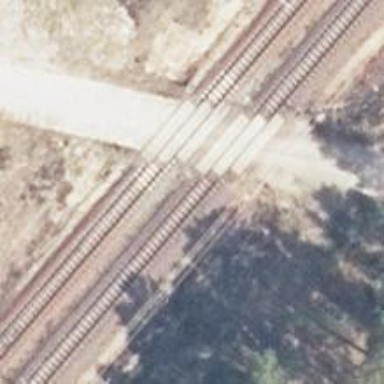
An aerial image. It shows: Sandy track road with grade4 tracktype.